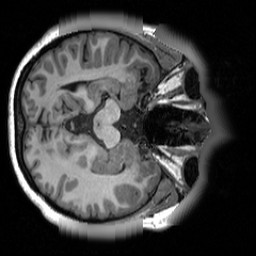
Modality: T1w
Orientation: axial